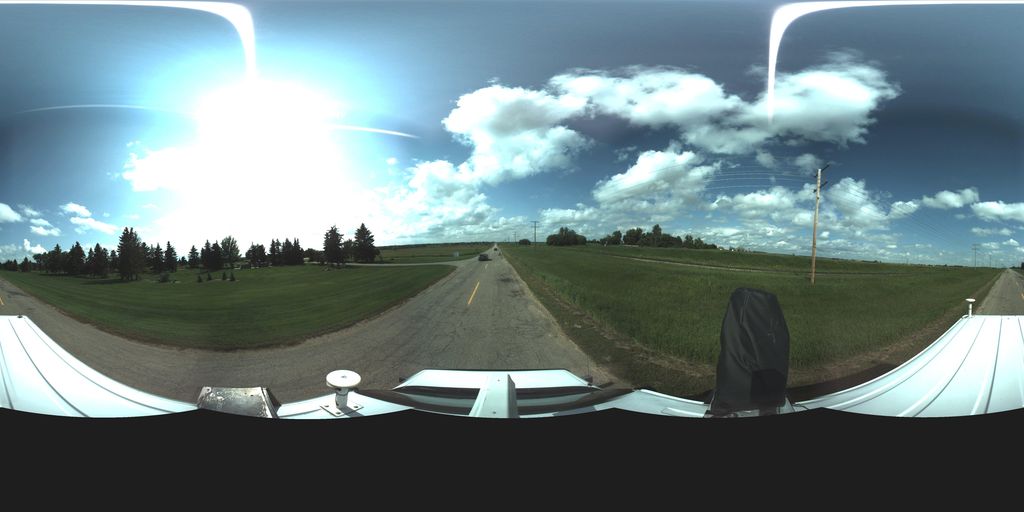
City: saskatoon